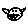
Label: cat